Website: home-depot
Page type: newsletter-management
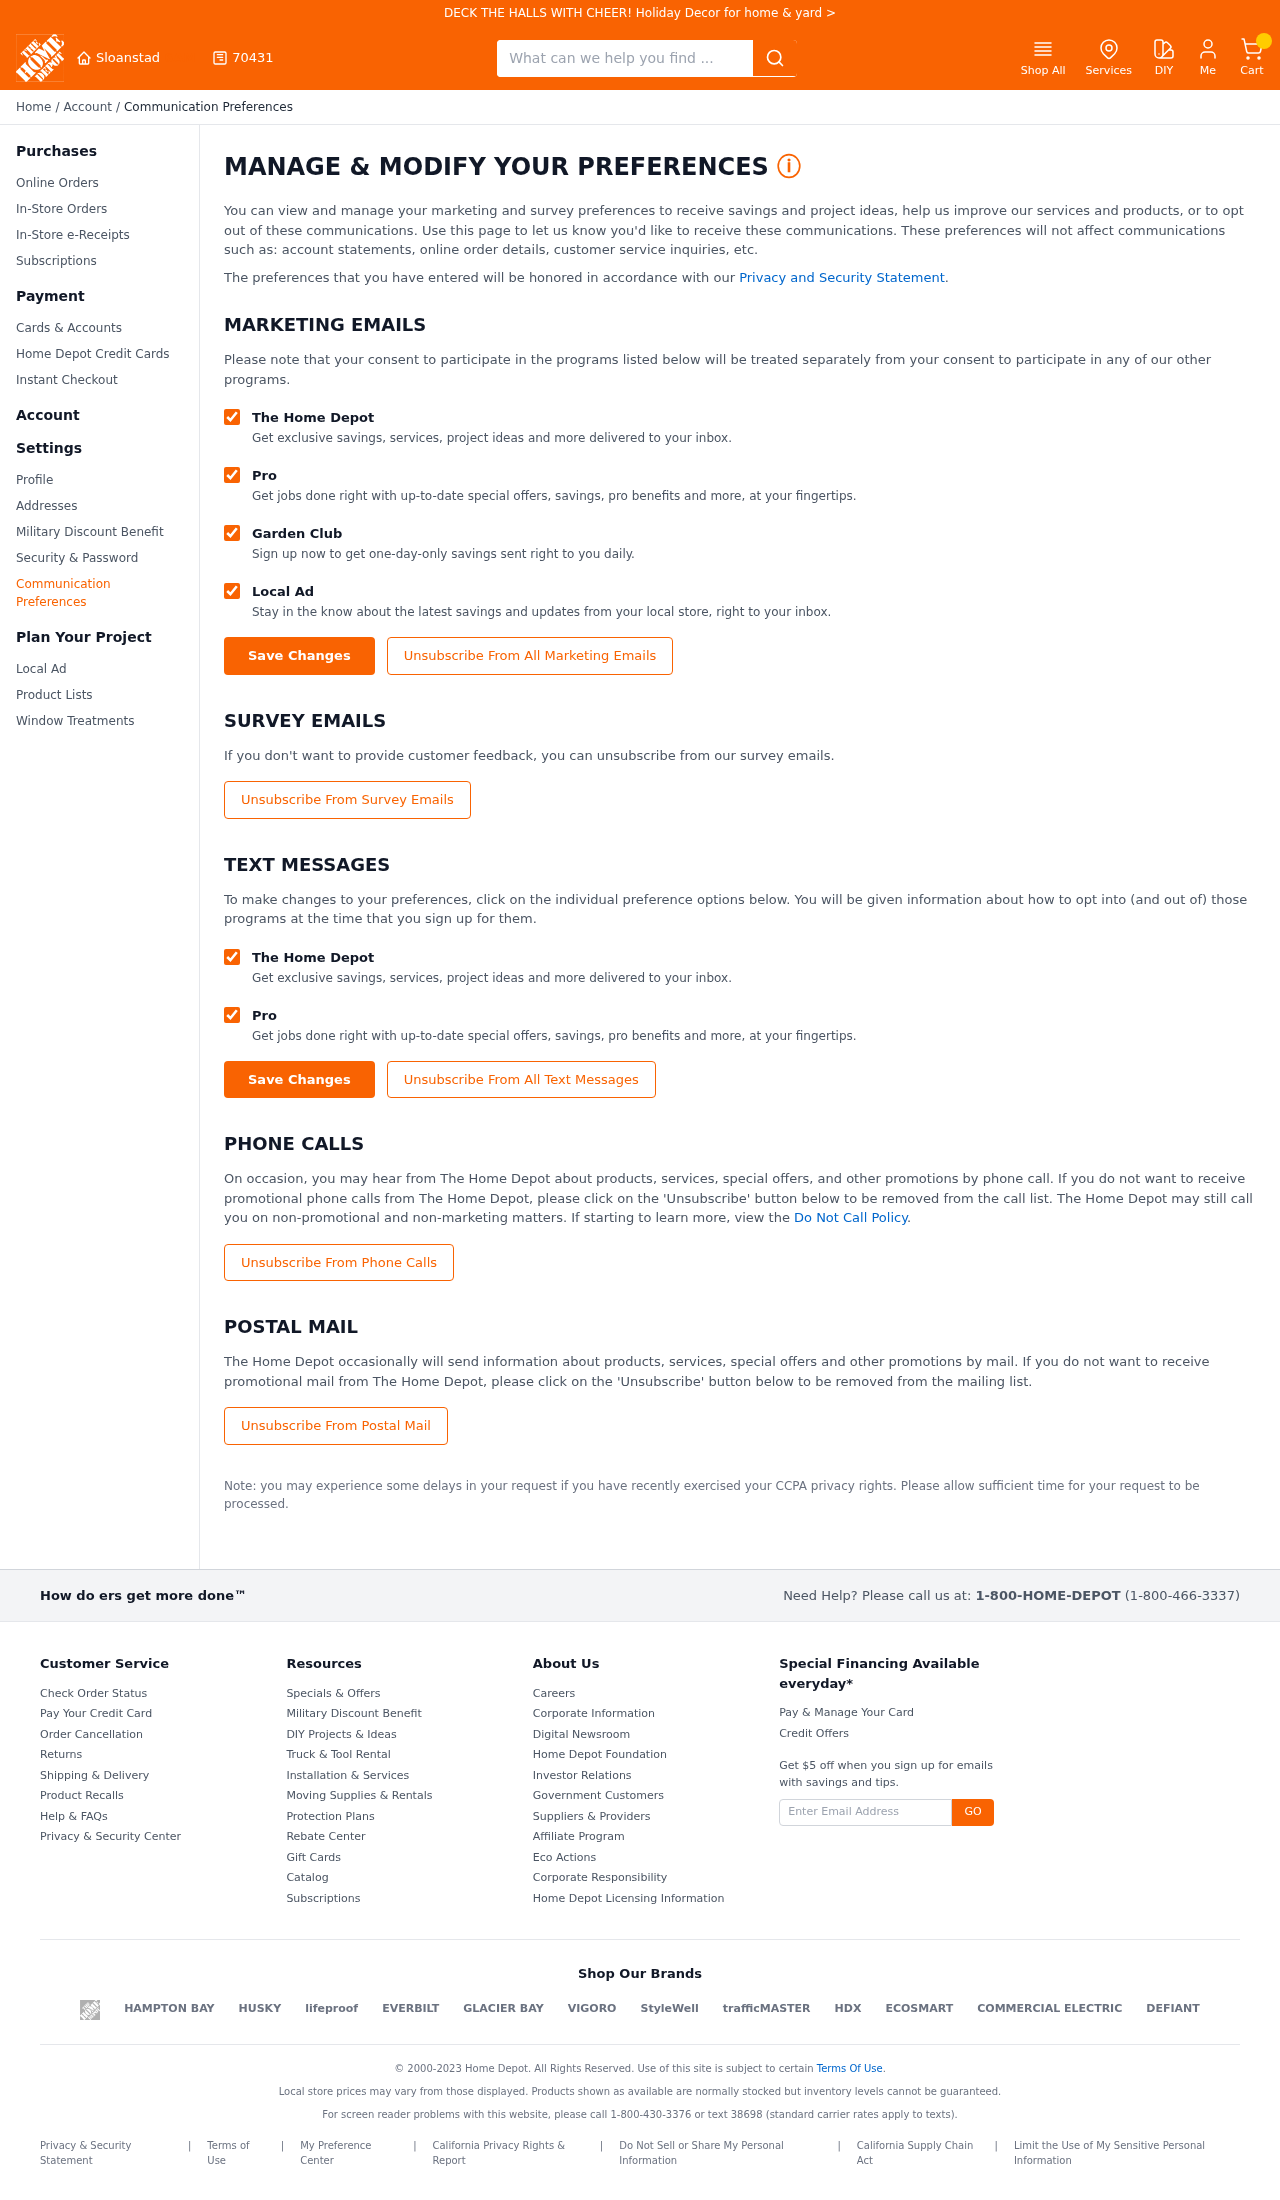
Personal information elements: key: PII_CITY
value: Sloanstad
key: PII_POSTCODE
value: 70431
Search elements: key: HEADER_SEARCH
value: What can we help you find ...